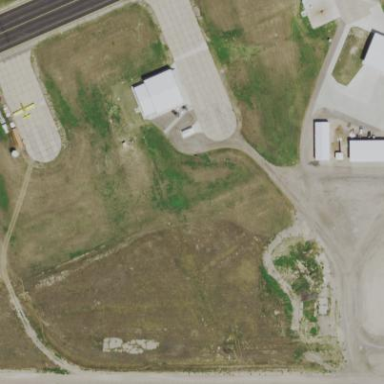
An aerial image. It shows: Apron at the airport.